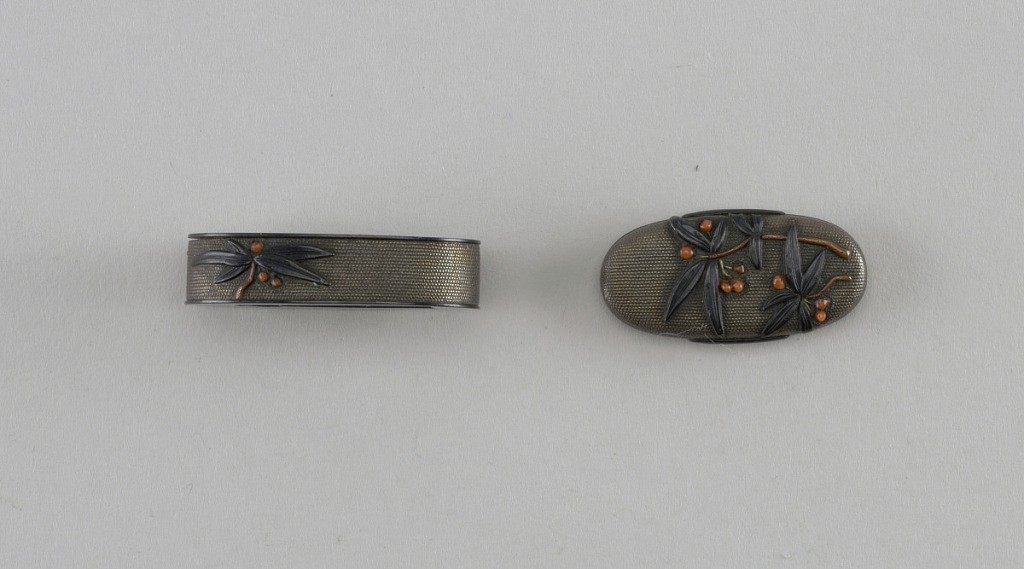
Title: Kashira
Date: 1748–50
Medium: Gin
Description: -a,b: Fuchi-kashira. Period: About Kwanyen. School: Ishiguro. Surface: Nanako. Workmanship: Iroye, taka-bori, zogan. Tenjo-gane and Shitdodome: Shakudo. Design: Nanten (Nandina domestica) (branches with red berries).